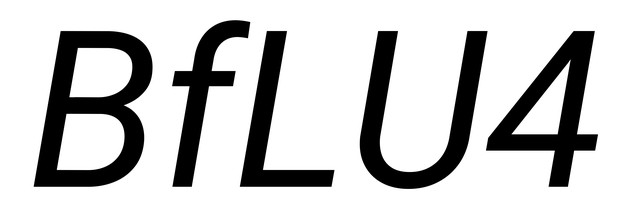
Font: Roboto-Italic_Italic